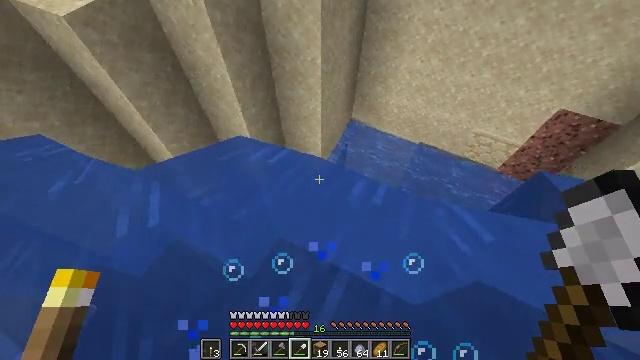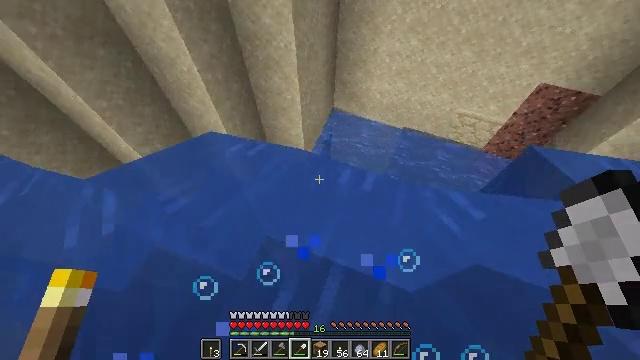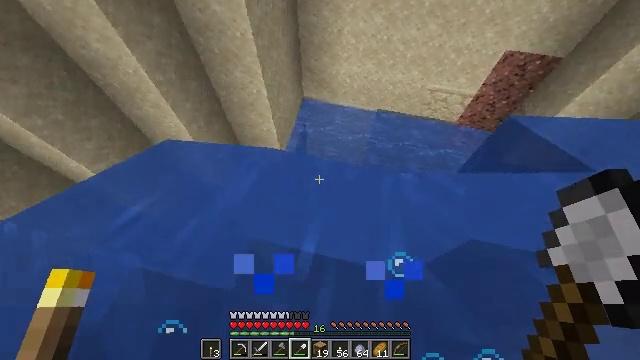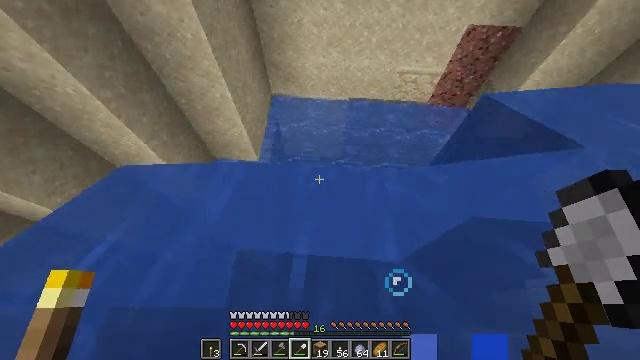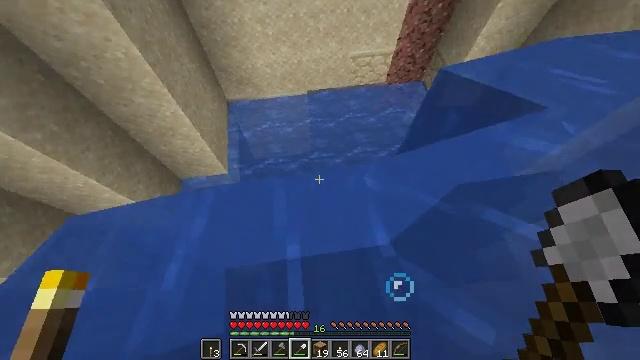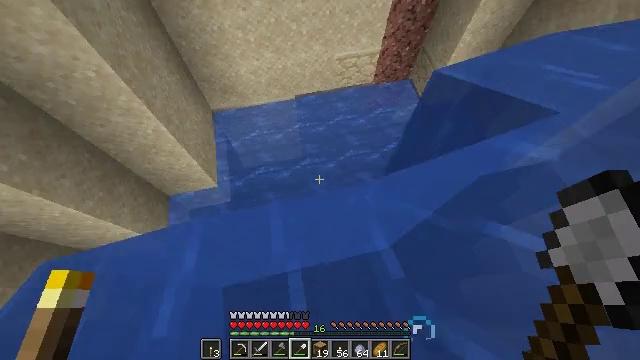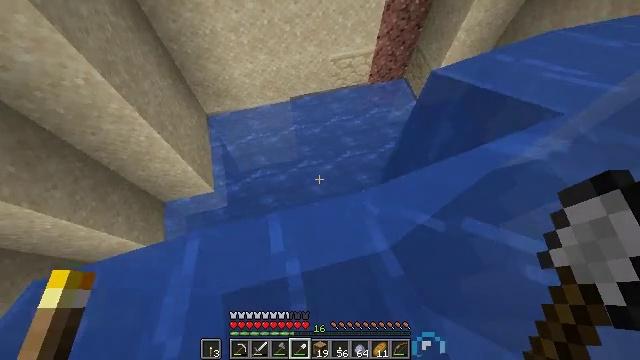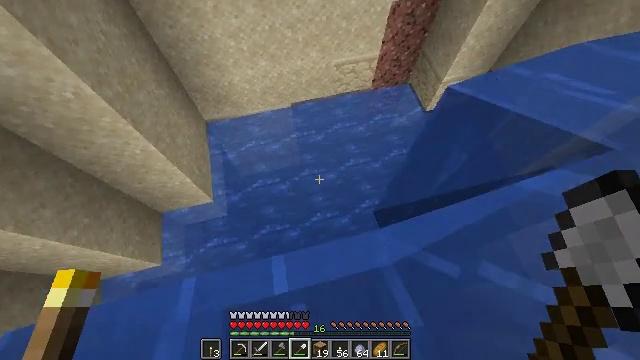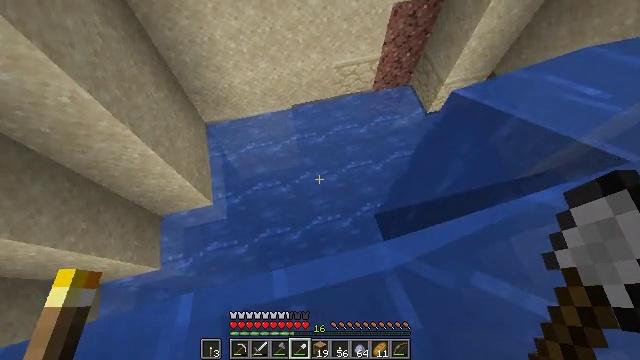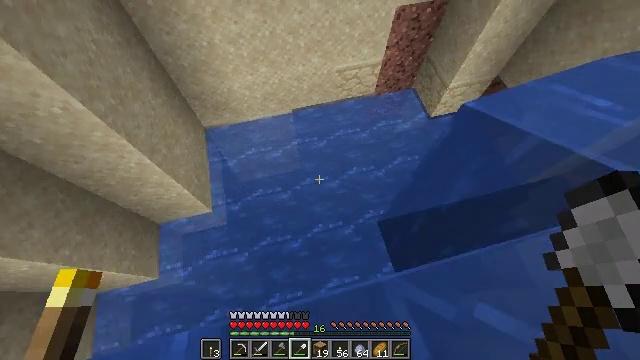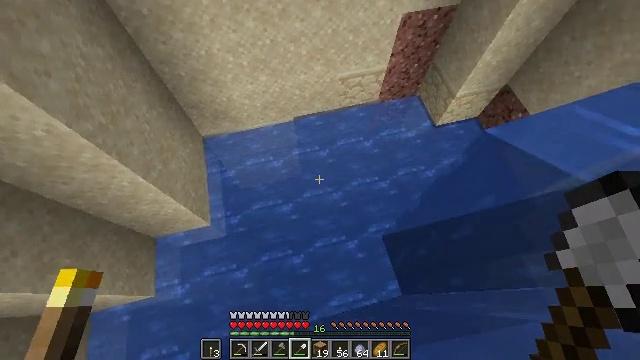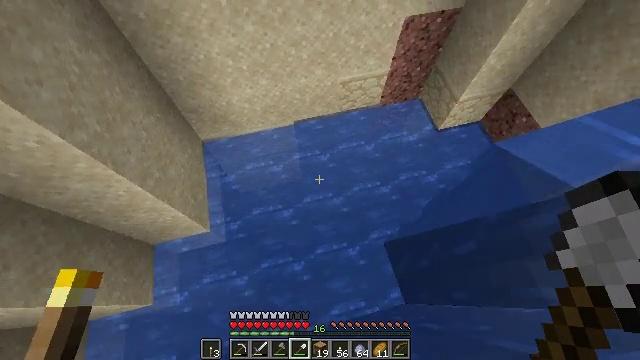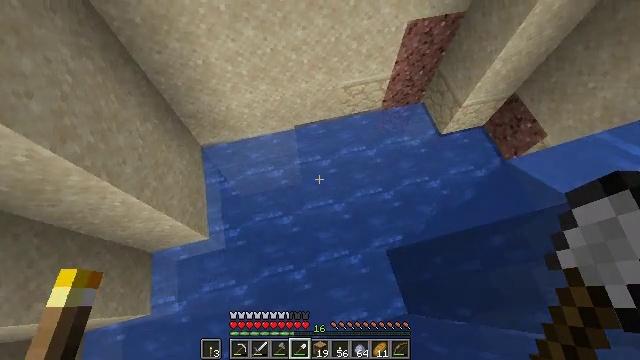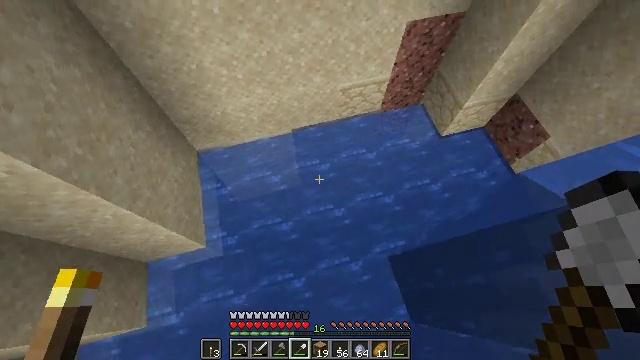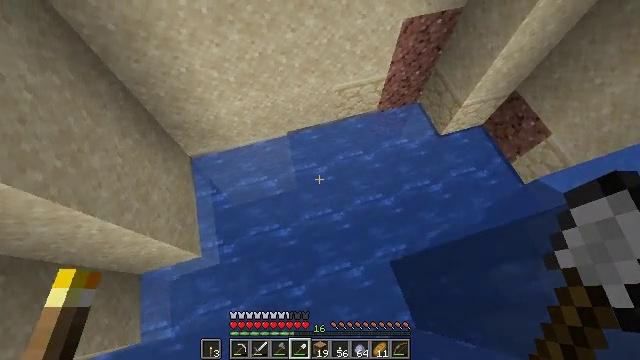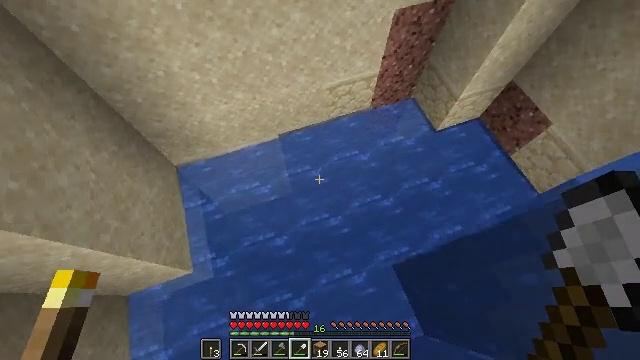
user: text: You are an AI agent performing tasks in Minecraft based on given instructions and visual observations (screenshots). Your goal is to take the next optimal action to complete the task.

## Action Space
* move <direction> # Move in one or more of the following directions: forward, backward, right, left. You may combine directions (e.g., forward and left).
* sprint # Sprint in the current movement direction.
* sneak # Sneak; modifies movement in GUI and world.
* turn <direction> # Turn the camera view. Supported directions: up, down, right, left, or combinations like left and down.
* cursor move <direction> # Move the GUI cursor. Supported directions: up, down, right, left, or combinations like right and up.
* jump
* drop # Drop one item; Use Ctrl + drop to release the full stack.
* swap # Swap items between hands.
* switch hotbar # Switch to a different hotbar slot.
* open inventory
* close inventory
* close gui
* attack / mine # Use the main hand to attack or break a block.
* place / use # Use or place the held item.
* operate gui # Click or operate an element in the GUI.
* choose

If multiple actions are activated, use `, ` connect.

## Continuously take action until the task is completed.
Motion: motion action
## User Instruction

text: Break the clay block to collect it.
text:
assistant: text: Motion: move forward, turn right and down, jump
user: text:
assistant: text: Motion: move forward, turn right and down, jump
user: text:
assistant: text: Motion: move forward, turn right and down
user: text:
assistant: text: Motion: move forward, turn right and down
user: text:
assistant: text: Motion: move forward, turn right
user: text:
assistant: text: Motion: move forward, turn right
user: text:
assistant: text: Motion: move forward
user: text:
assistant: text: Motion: move forward
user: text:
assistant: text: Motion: move forward
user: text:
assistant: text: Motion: move forward
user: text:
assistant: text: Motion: move forward
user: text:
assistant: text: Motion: move forward
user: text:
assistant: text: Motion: move forward
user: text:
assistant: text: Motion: move forward, turn right
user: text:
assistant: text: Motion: move forward, turn right
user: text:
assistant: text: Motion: move forward, turn right
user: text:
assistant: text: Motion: turn right
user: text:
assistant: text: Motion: turn right and up
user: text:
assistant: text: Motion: turn right and up
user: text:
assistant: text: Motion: turn right and up
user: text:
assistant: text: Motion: move right, turn up
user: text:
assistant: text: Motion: move right
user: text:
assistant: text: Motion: move forward and move right
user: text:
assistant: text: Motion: move forward and move right
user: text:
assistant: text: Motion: move forward and move right
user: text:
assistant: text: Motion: move forward and move right
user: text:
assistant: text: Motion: no_op
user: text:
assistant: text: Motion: turn left
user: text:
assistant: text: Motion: turn left
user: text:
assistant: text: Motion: turn left